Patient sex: M
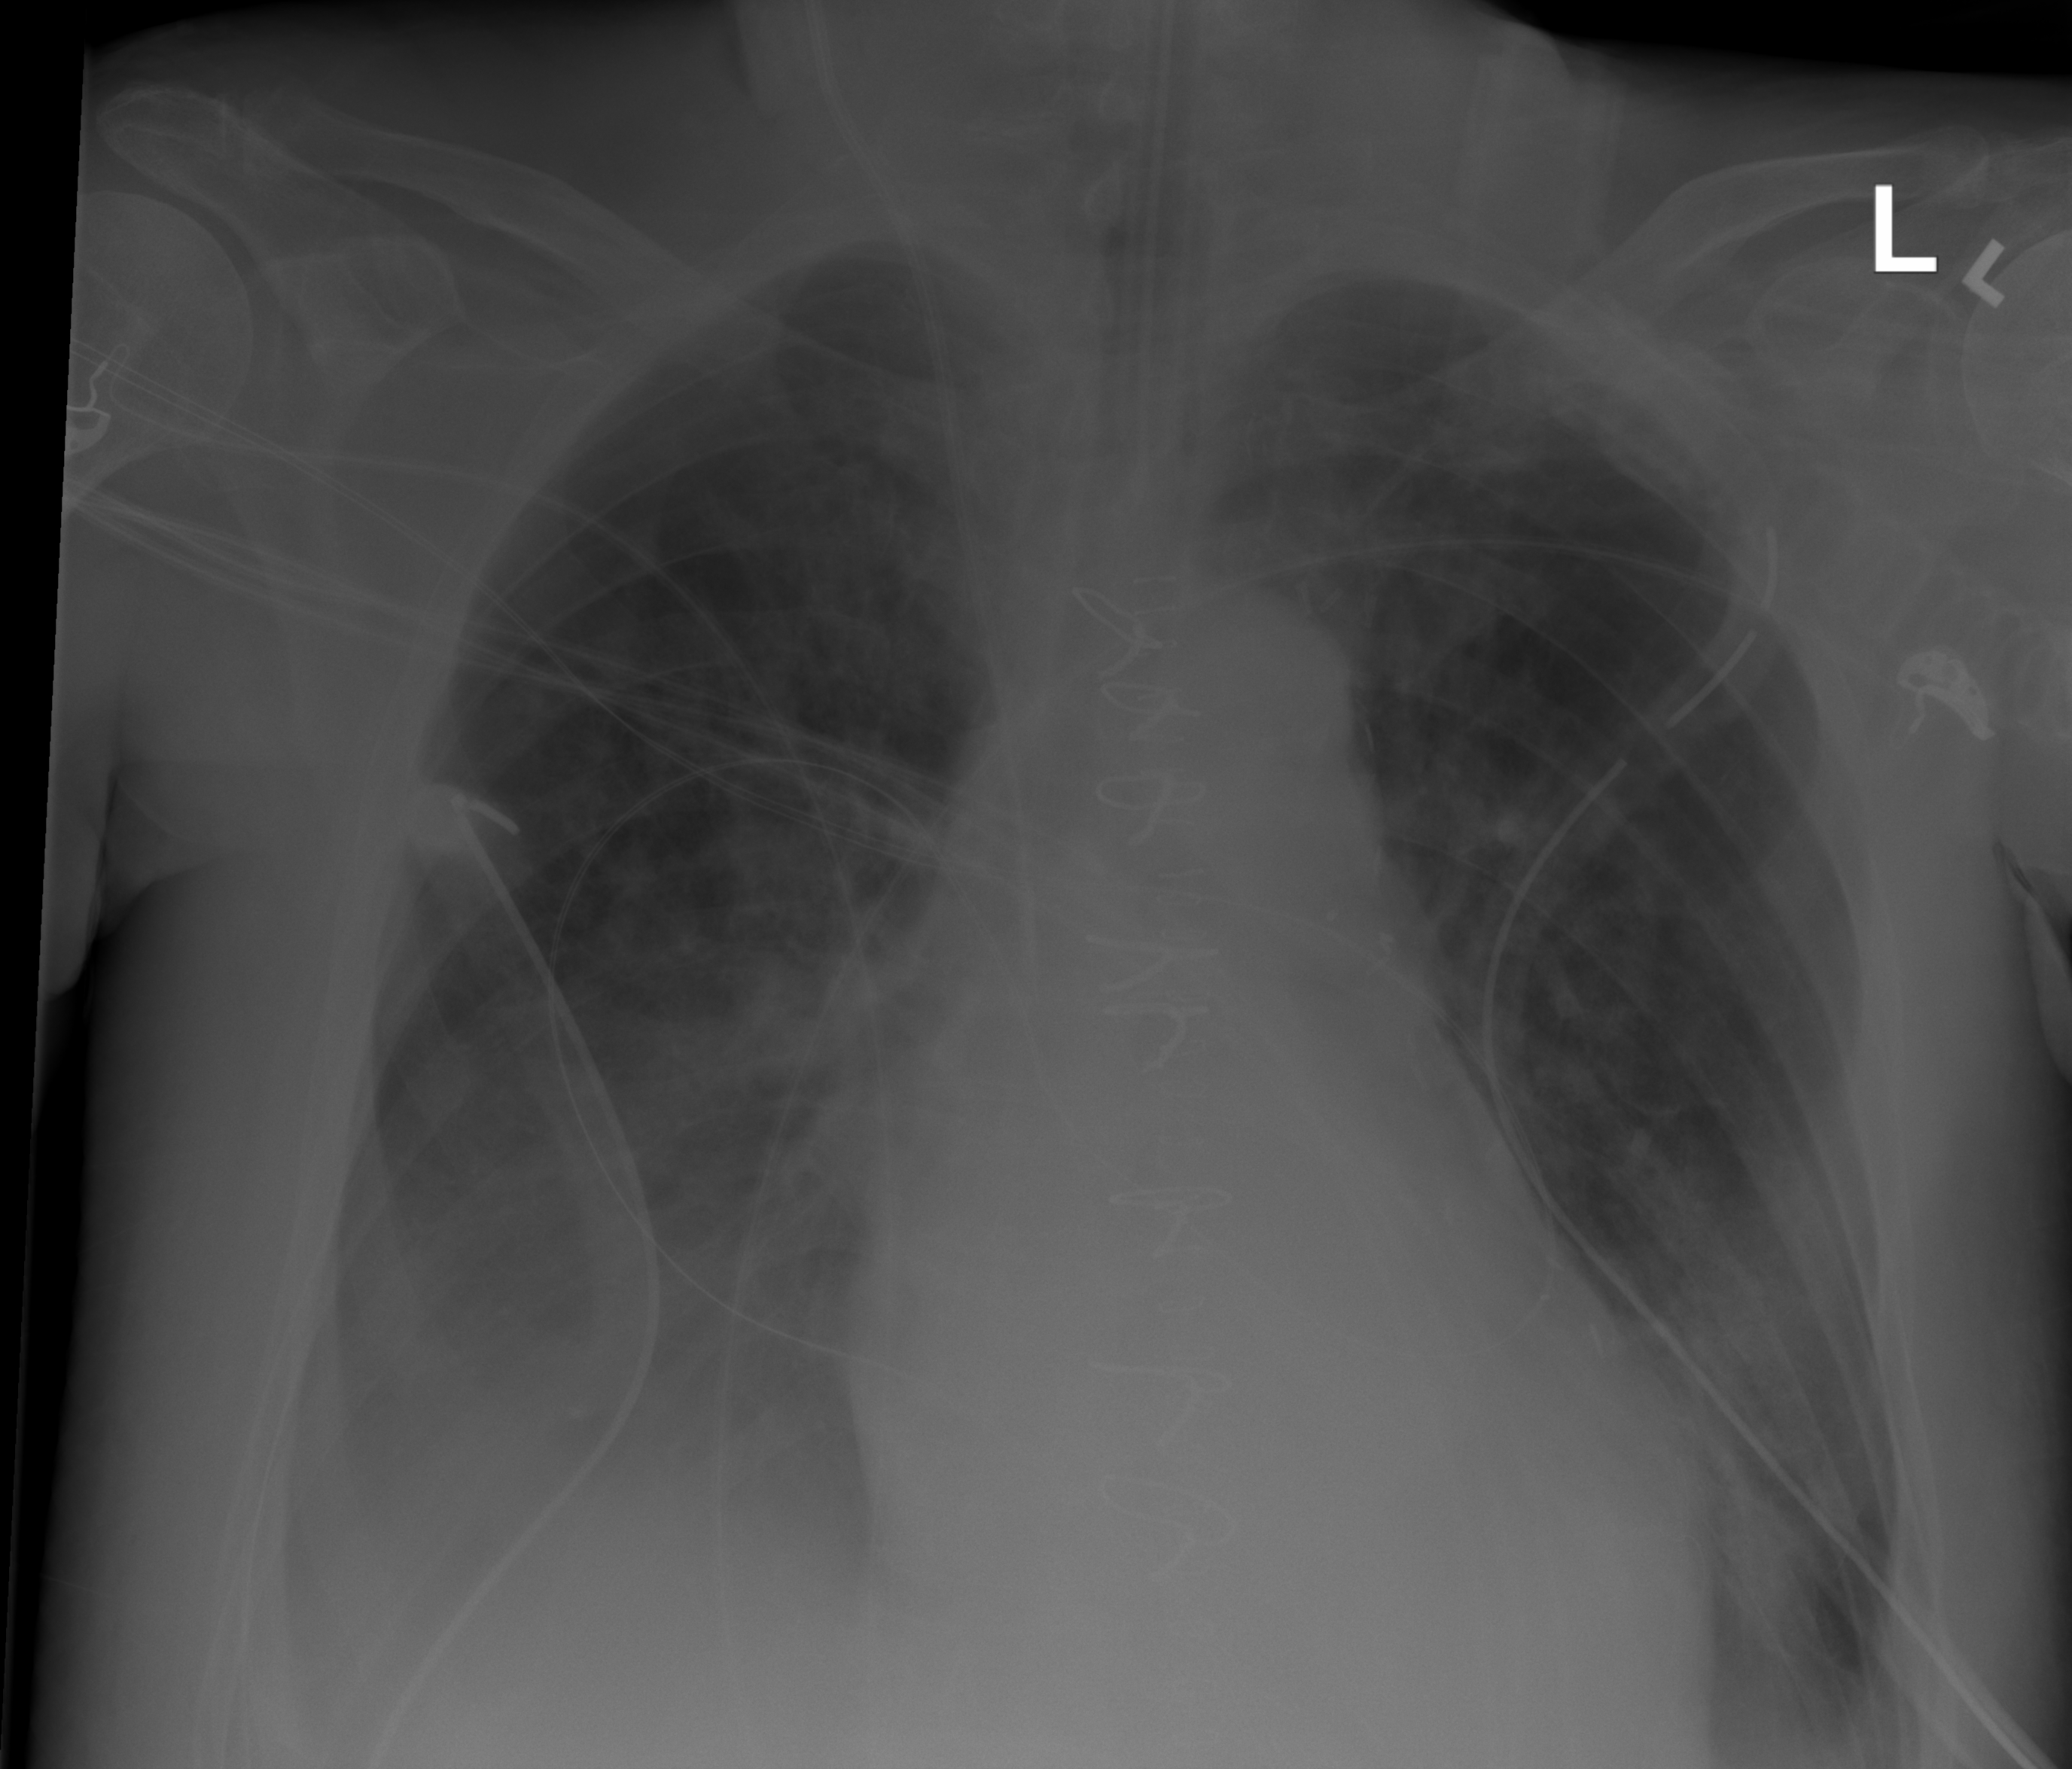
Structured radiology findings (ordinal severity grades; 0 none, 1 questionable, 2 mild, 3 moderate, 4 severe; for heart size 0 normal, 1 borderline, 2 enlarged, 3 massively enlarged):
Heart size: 1
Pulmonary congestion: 0
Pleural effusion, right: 2
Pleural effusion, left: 1
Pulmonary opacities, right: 0
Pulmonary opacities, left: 2
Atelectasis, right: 3
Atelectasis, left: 0